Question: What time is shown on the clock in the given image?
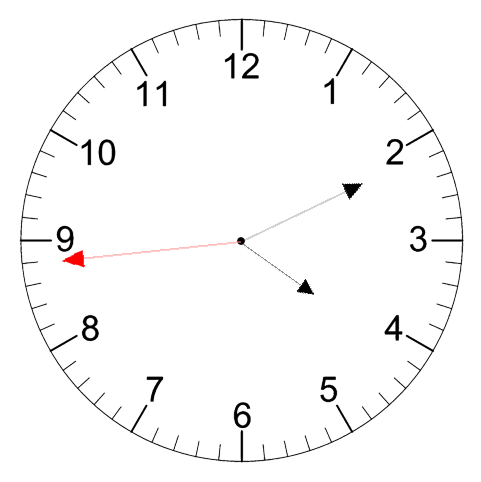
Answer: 04:10:44